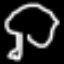
Label: frog